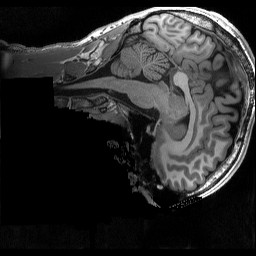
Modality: T1w
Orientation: sagittal
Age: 22
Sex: male
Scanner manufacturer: siemens
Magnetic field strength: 3 T
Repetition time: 2.3 s
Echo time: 0.00298 s